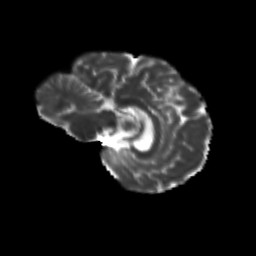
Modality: T2w
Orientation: sagittal
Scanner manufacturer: siemens
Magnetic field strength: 3 T
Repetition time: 9.2 s
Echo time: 0.084 s